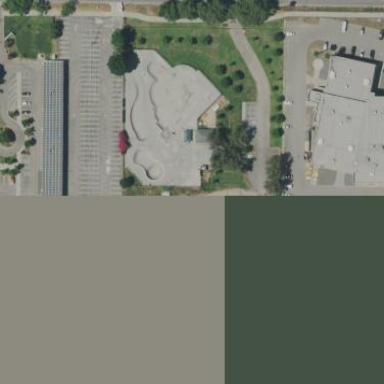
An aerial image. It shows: Concrete pitch for leisure land activities.